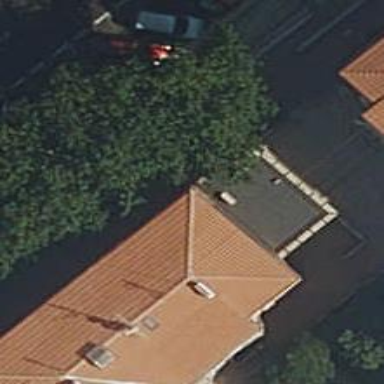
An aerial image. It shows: Fast food establishment.